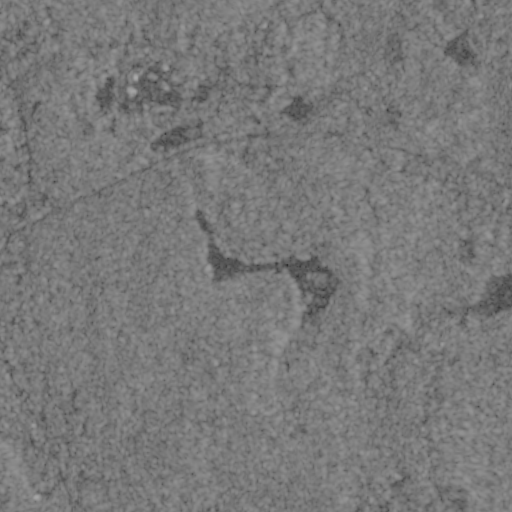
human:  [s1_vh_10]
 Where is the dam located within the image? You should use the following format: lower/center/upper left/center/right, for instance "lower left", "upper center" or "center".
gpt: The dam is located in the center of the image.
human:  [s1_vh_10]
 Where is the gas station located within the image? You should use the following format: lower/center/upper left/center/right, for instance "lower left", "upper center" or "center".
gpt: The gas station is located in the upper center of the image.
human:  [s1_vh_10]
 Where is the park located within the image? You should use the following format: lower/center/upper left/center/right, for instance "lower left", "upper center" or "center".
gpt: The park is located in the upper left of the image.
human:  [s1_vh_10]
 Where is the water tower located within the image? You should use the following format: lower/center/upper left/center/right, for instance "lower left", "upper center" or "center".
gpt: The water tower is located in the upper left of the image.
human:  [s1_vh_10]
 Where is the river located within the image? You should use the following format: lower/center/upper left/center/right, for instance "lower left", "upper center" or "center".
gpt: The river is located in the upper of the image.
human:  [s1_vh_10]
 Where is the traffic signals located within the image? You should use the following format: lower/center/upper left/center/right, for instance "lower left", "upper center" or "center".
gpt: The traffic signals is located in the upper center of the image.
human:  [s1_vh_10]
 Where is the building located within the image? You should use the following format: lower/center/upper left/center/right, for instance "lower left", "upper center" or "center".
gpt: There is no building in the image.

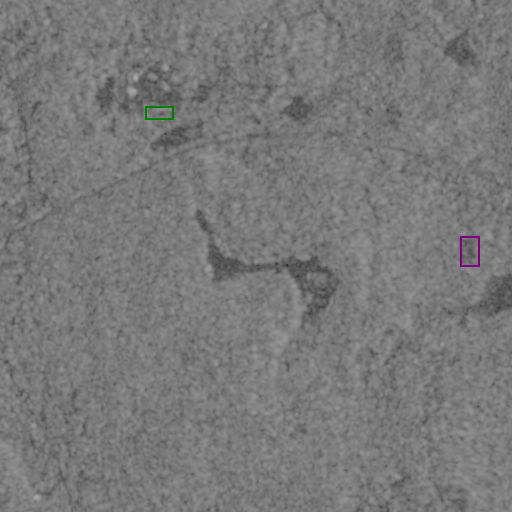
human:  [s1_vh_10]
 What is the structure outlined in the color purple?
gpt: The structure outlined in purple is a solar farm.
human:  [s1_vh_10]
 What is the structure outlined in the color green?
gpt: The structure outlined in green is a building.
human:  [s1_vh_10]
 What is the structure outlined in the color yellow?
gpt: There is no yellow outline.